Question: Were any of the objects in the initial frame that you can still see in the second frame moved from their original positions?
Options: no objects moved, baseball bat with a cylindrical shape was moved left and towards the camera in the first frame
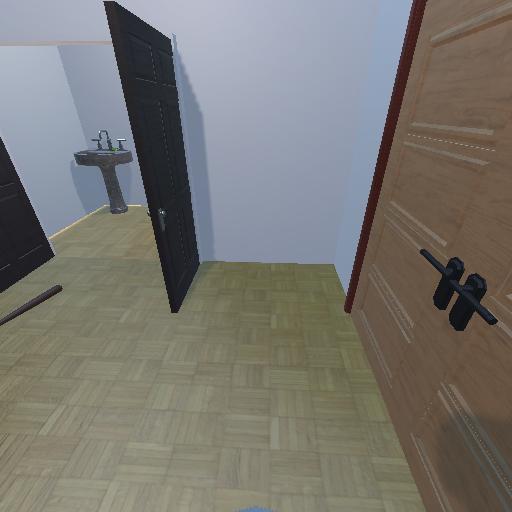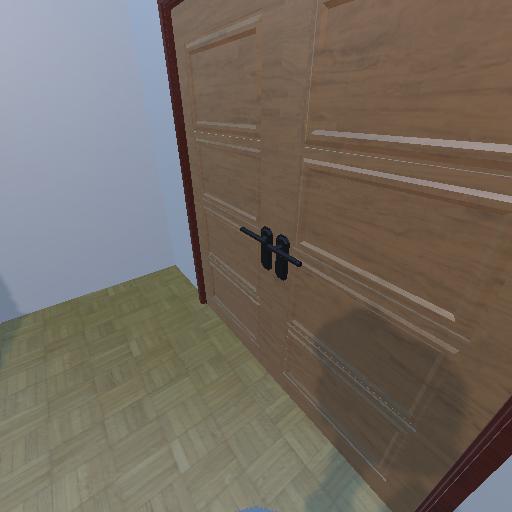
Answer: no objects moved